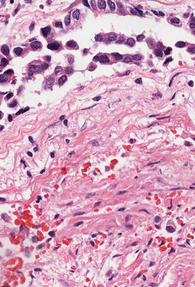
Tumor epithelial tissue: yes
Tumor-associated stroma tissue: yes
Normal tissue: no